Field crop: tomato
Growth stage: 1
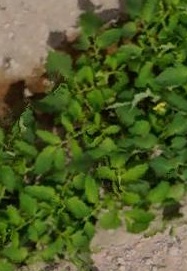
Species: tomato